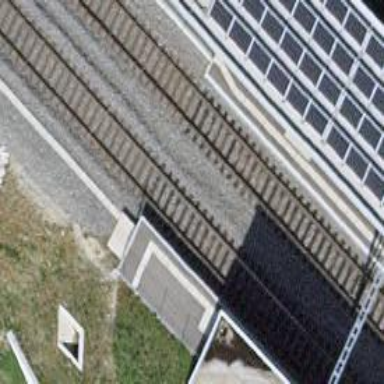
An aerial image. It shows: Railway station that also serves as public transport station.